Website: home-depot
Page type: account-dashboard
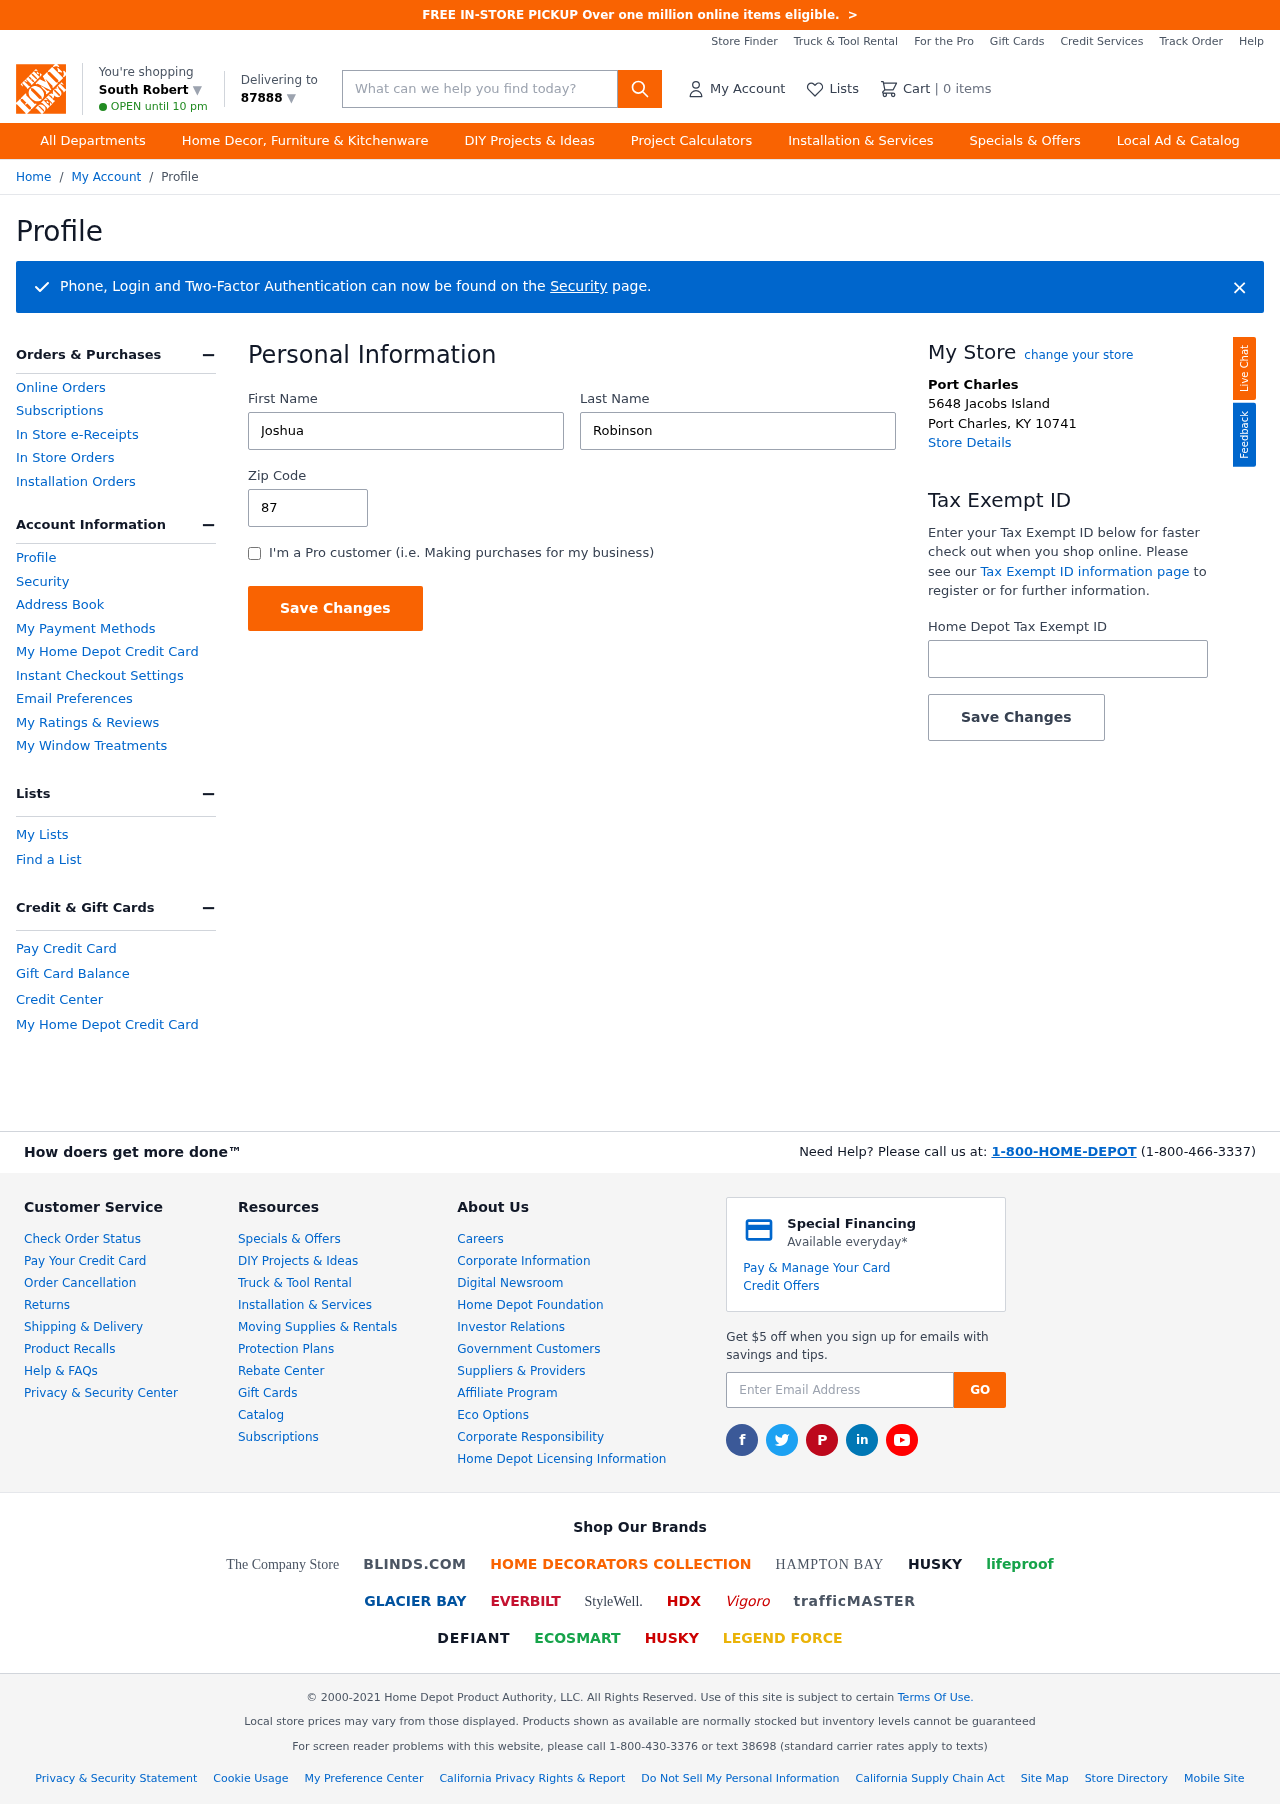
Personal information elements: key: PII_CITY
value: South Robert ▼
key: PII_FIRSTNAME
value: Joshua
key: PII_LASTNAME
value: Robinson
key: PII_LOCATION1_CITY
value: Port Charles
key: PII_LOCATION1_CITY_STATE_ZIP
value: Port Charles, KY 10741
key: PII_LOCATION1_STREET
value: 5648 Jacobs Island
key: PII_POSTCODE
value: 87888 ▼
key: PII_POSTCODE
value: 87888
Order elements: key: ORDER_NUM_ITEMS
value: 0
Search elements: key: HEADER_SEARCH
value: What can we help you find today?